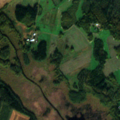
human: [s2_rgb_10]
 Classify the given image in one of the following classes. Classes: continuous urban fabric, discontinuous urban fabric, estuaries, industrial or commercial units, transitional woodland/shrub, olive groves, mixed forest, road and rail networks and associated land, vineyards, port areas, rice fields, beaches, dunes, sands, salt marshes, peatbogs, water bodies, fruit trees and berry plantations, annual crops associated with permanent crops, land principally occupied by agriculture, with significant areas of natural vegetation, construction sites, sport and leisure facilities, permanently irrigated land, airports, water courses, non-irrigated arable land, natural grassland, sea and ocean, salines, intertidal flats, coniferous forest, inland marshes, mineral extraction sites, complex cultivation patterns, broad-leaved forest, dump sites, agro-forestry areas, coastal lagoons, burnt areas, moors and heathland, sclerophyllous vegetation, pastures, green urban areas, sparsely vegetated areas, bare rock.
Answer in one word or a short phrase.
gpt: non-irrigated arable land, land principally occupied by agriculture, with significant areas of natural vegetation, coniferous forest, mixed forest, inland marshes